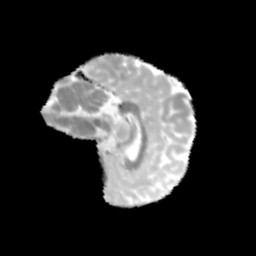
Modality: MD
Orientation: sagittal
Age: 9
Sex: male
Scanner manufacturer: siemens
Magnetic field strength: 3 T
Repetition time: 3.8 s
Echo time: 0.07 s